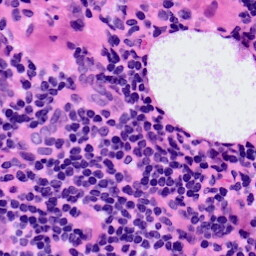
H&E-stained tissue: LymphNode